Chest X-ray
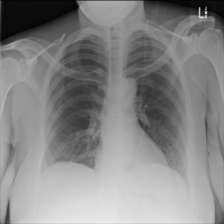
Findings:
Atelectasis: negative
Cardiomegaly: negative
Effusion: negative
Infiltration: negative
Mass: negative
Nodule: negative
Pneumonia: negative
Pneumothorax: negative
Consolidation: negative
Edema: negative
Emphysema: negative
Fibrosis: negative
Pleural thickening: negative
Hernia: negative